Aerial crown-view tile of a tropical tree (Barro Colorado Island, Panama), acquired 20250124:
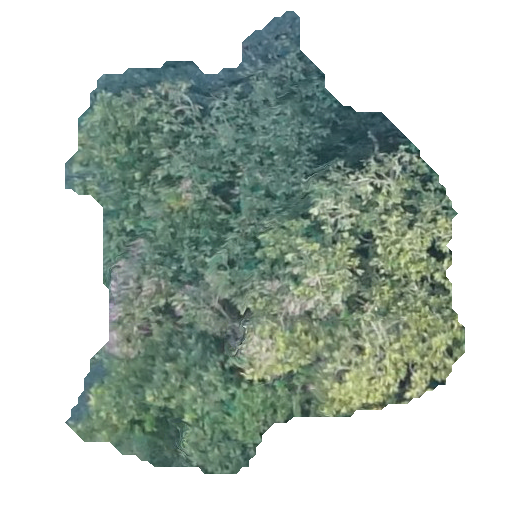
Species: Anacardium excelsum
GBIF accepted scientific name: Anacardium excelsum
Crown area: 186.989 m²